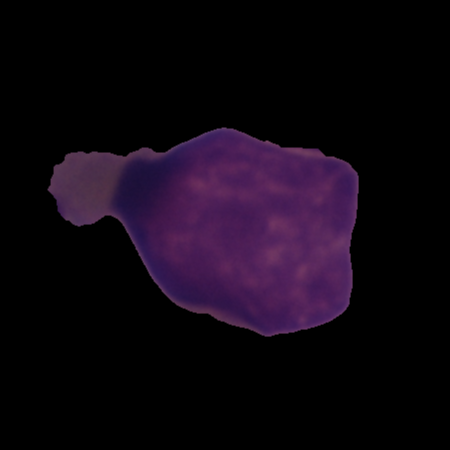
Label: cancer